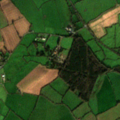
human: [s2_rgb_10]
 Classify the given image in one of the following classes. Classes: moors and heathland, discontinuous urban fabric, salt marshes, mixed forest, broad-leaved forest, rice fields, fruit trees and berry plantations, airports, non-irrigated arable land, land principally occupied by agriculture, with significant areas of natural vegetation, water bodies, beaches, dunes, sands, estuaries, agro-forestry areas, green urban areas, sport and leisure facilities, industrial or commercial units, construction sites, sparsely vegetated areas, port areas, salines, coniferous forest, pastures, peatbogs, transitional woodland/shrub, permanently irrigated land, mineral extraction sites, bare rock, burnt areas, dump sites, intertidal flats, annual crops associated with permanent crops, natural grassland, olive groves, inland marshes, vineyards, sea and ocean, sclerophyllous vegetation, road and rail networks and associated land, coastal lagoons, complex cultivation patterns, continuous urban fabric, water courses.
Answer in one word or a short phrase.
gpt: non-irrigated arable land, pastures